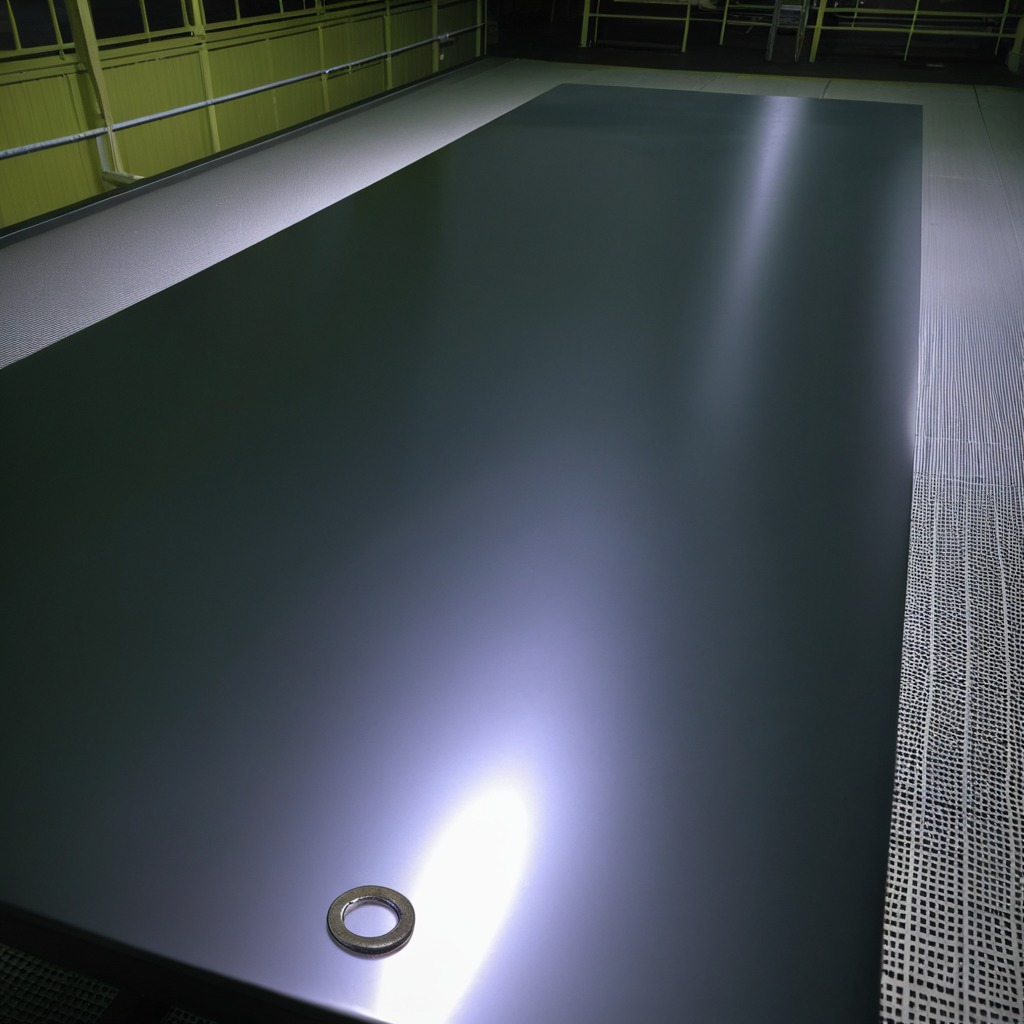
A flat metal washer is lying on the table in the railway signal maintenance room.